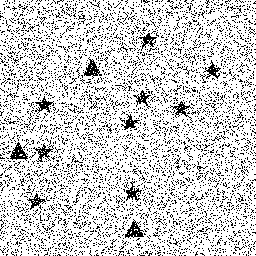
Squares: 0
Triangles: 3
Stars: 9
Total shapes: 12